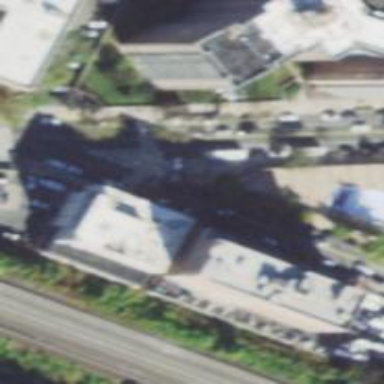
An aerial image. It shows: Veterinary facility.